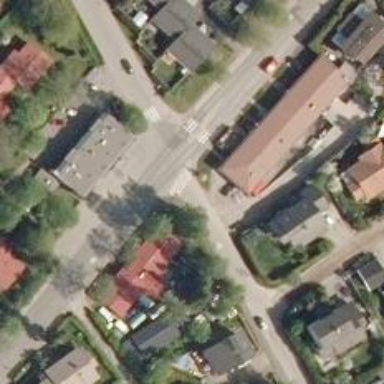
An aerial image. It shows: Road with "give way" sign.